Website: walmart
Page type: billing-address
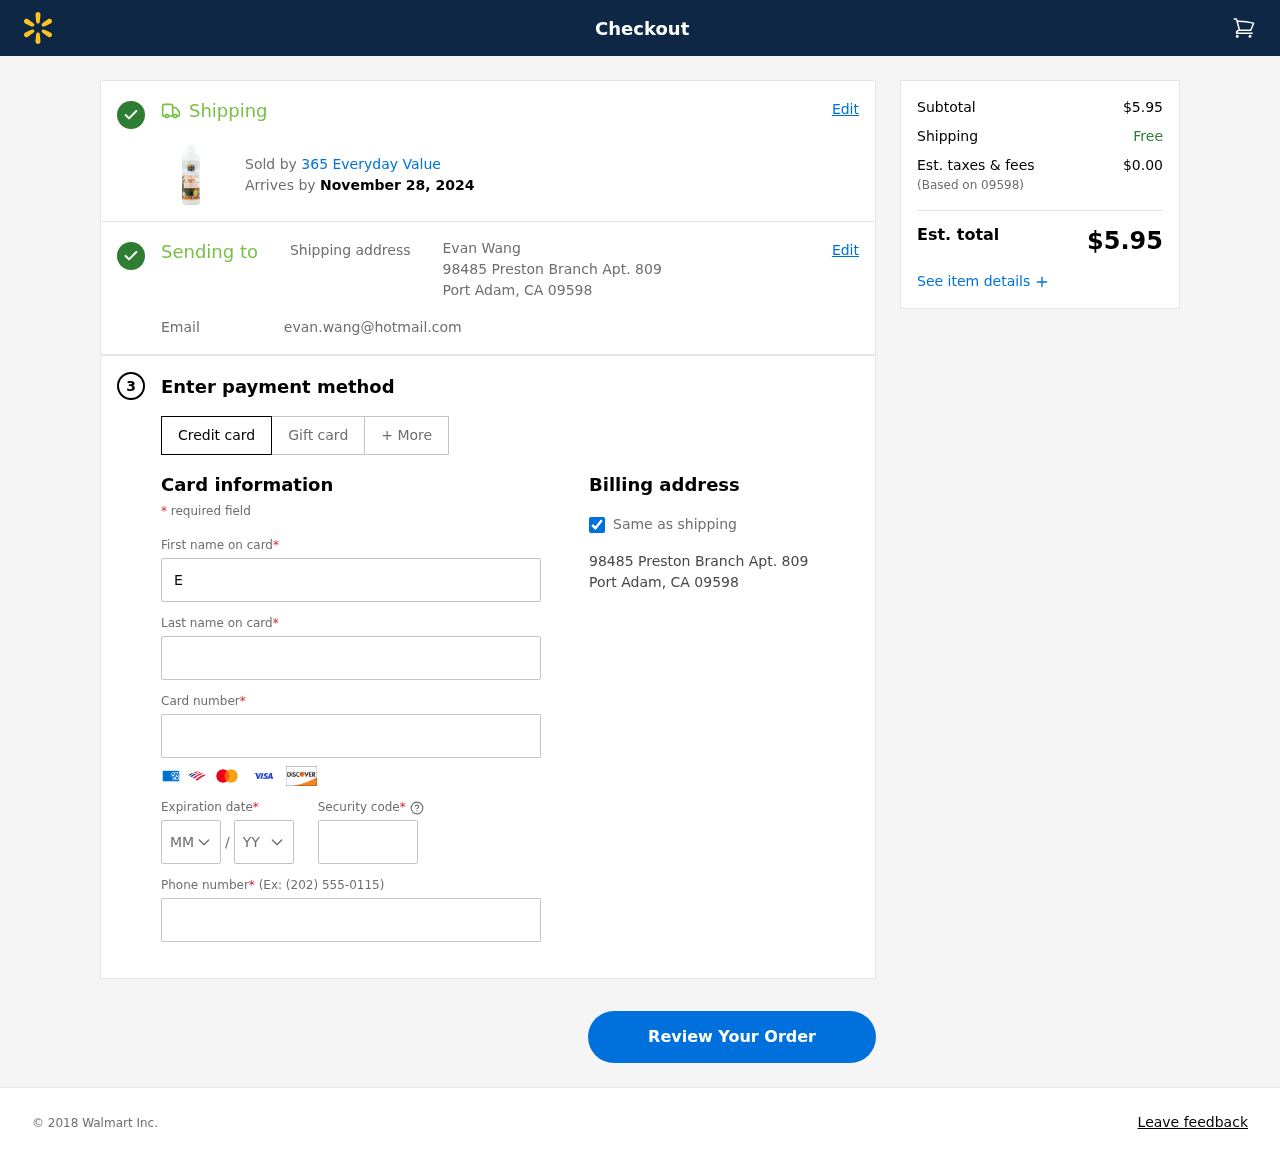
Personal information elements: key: PII_CARD_CVV
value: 244
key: PII_CARD_EXPIRY_MONTH
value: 05
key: PII_CARD_EXPIRY_YEAR
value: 27
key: PII_CARD_NUMBER
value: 2234 5206 8944 3811
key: PII_CITY_STATE_ZIP
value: Port Adam, CA 09598
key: PII_EMAIL
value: evan.wang@hotmail.com
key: PII_FIRSTNAME
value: Evan
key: PII_FULLNAME
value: Evan Wang
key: PII_LASTNAME
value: Wang
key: PII_PHONE
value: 6195301877
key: PII_POSTCODE
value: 09598
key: PII_STREET
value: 98485 Preston Branch Apt. 809
Product elements: key: PRODUCT1_BRAND
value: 365 Everyday Value
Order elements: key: ORDER_DELIVERY_DATE
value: November 28, 2024
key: ORDER_SUBTOTAL
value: $5.95
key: ORDER_TAX
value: $0.00
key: ORDER_TOTAL
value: $5.95